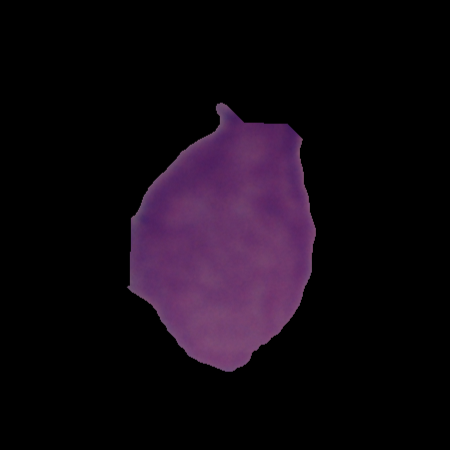
Label: cancer